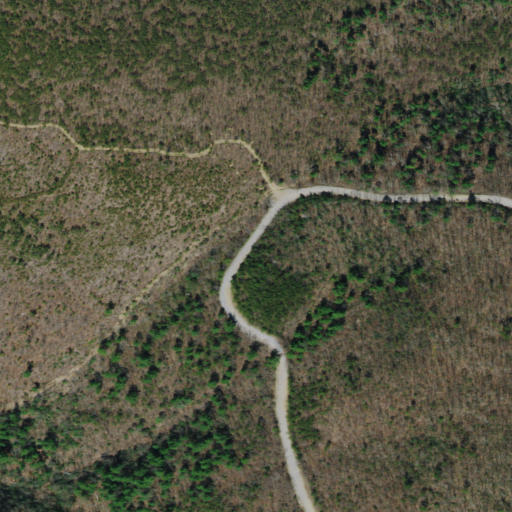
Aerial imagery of gap in Tennessee named Horsehitch Gap containing mixed forest, deciduous forest, open development, evergreen forest, and shrub